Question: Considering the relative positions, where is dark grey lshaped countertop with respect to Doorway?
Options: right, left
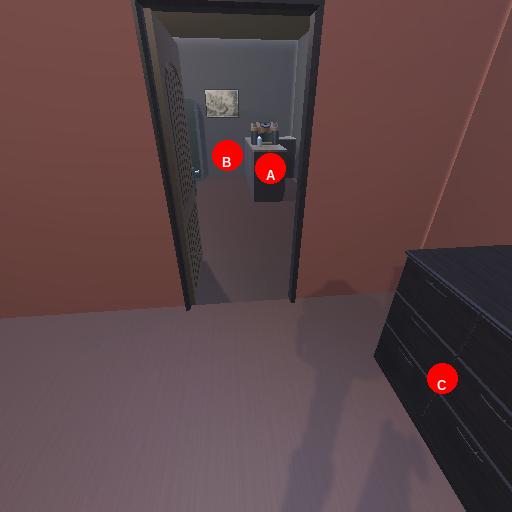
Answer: right